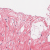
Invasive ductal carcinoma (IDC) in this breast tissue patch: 0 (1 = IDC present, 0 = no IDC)